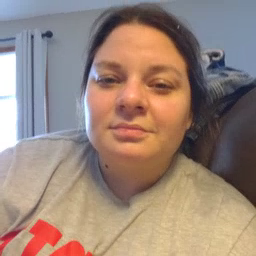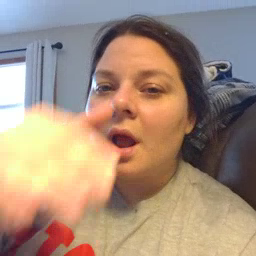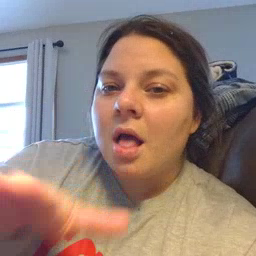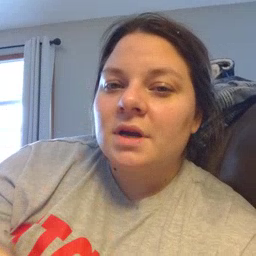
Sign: elephant